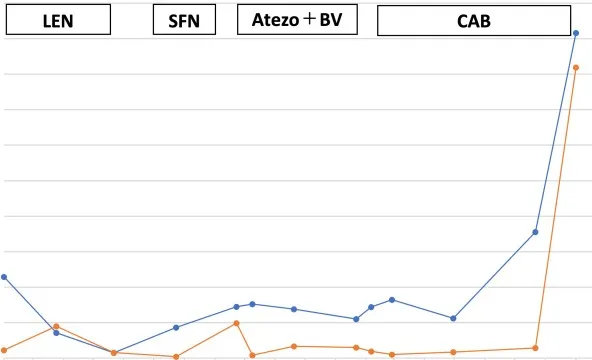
Juvenile hepatocellular carcinoma: treatment course and variations in tumor markers. AFP, alpha-fetoprotein; PIVKA-II, protein induced by vitamin K absence-II; Atezo, atezolizumab; BV, bevacizumab; CAB, cabozantinib; LEN, lenvatinib; SFN, sorafenib.
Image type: pathology (immunostaining)